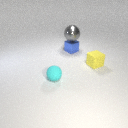
small blue metal cube to the right of small cyan rubber sphere